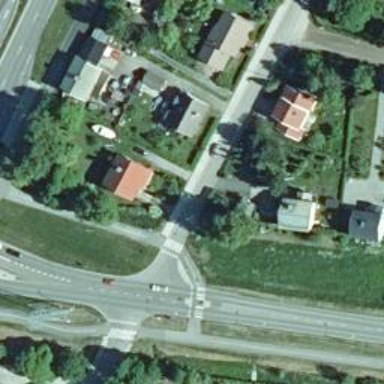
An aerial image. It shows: Asphalt cycleway.